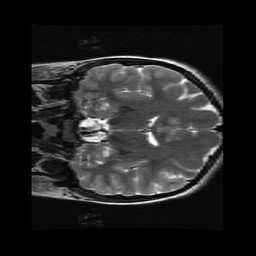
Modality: T2w
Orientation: coronal
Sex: female
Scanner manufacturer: ge
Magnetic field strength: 3 T
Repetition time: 5 s
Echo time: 0.1022 s